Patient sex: F
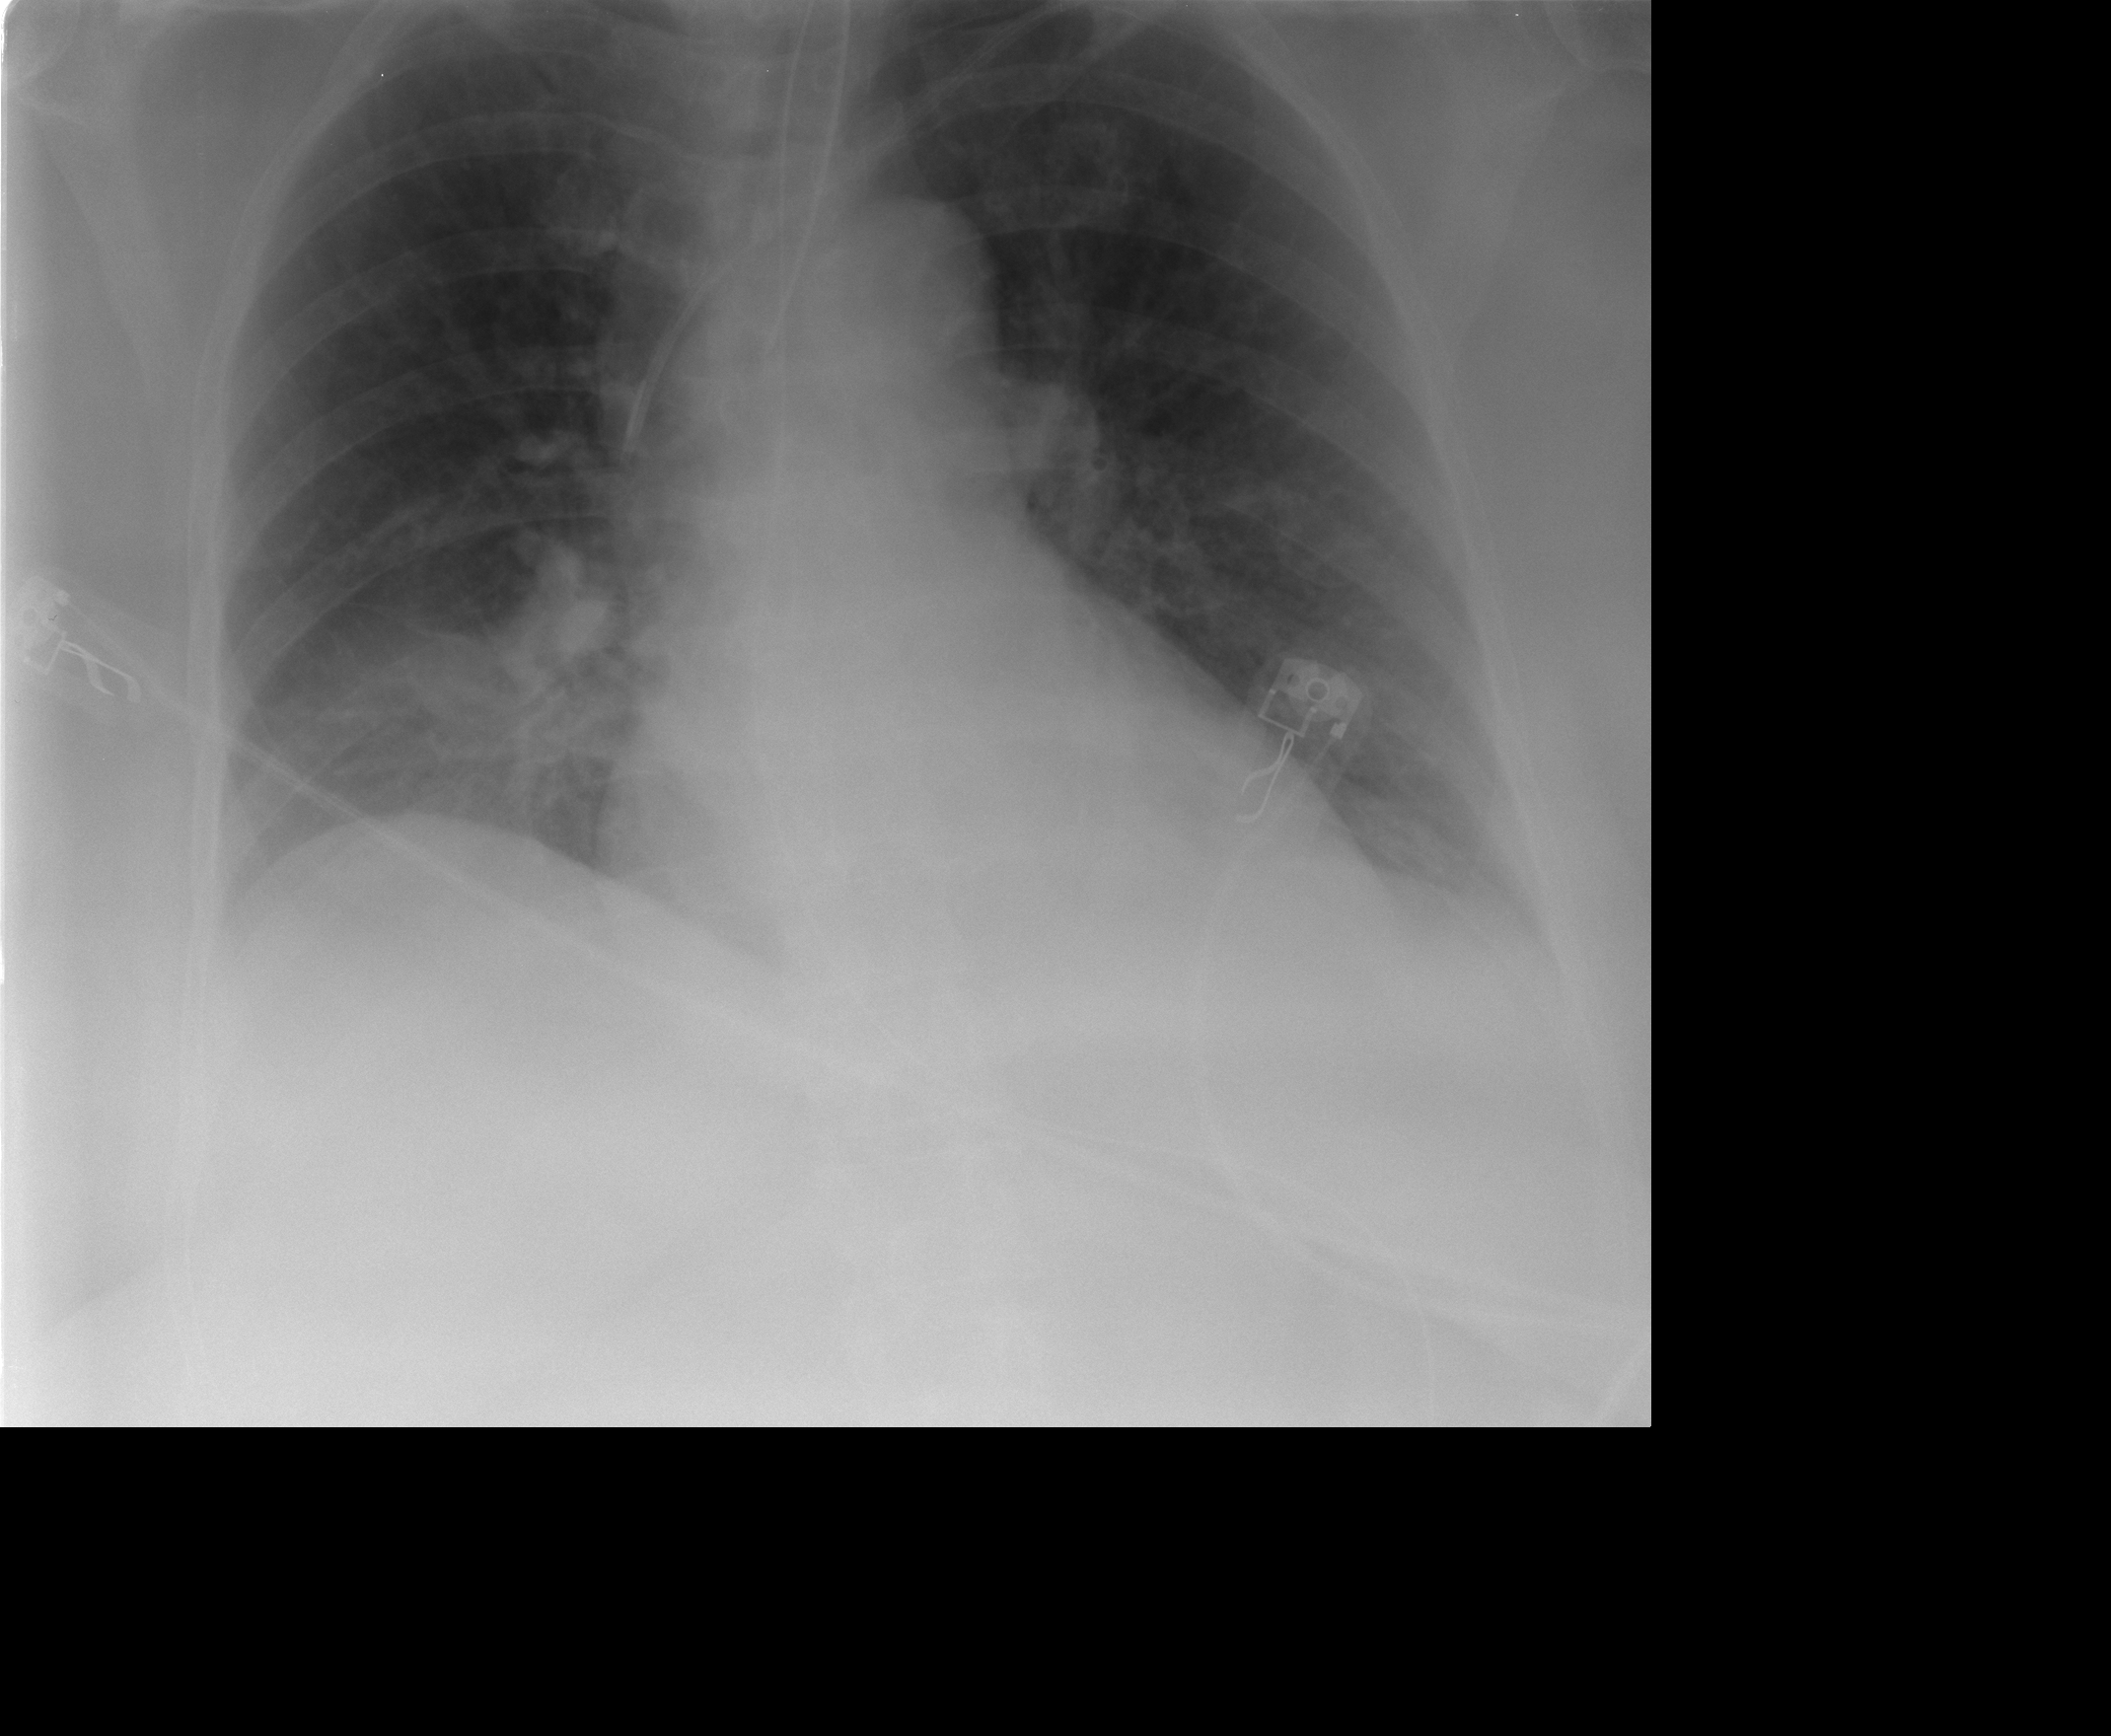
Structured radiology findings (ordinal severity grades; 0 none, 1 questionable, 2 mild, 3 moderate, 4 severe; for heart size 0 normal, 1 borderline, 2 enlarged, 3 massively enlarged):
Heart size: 0
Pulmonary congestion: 1
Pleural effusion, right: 1
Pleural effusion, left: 1
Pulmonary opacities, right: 0
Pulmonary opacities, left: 0
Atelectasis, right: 1
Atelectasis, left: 0